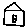
Label: house